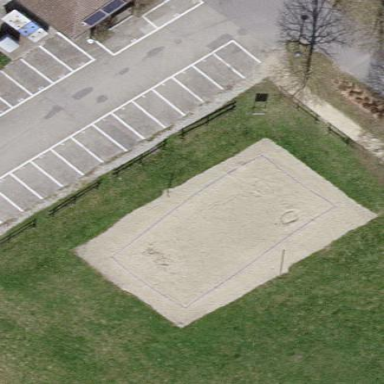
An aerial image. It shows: Beach volleyball pitch for leisure land.